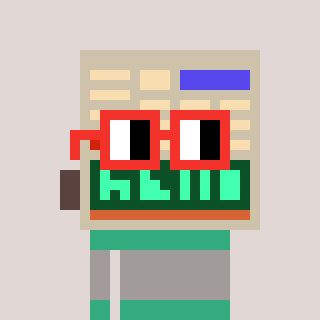
a pixel art character with square red glasses, a calculator-shaped head and a teal-colored body on a warm background